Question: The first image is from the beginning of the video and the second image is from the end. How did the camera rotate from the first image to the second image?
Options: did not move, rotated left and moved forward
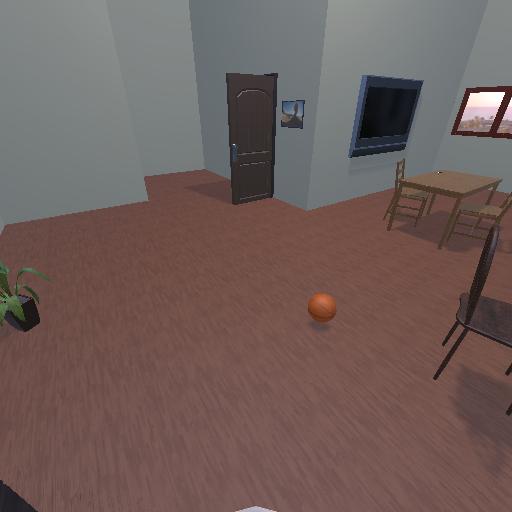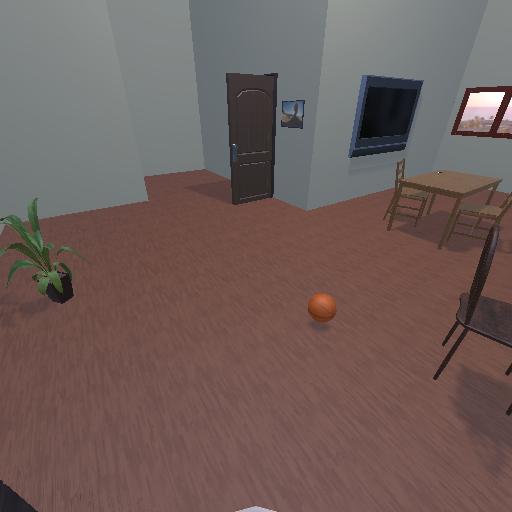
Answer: did not move